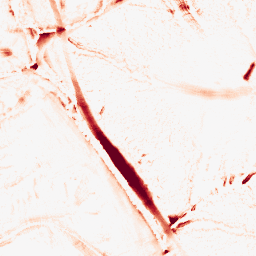
Category: morphological
Decomposition family: tophat
Decomposition parameters: size: 10
mode: white
Upsampling method: bicubic_3x
Upsampling parameters: scale: 3
Upsampling scale: 3